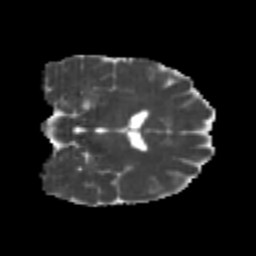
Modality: MD
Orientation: coronal
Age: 21
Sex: female
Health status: healthy
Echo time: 0.074 s